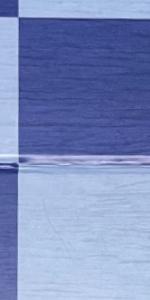
Label: Empty